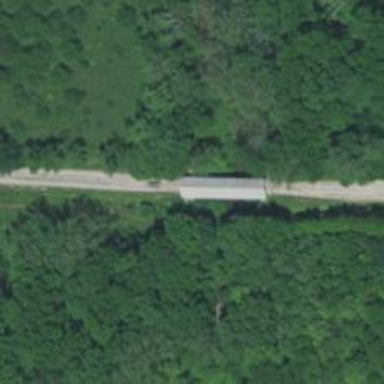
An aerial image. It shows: Covered bridge on residential road.